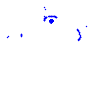
Particle: pion